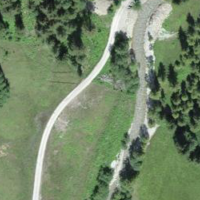
EUNIS habitat code: 23
Species observed at this site:
Petasites albus